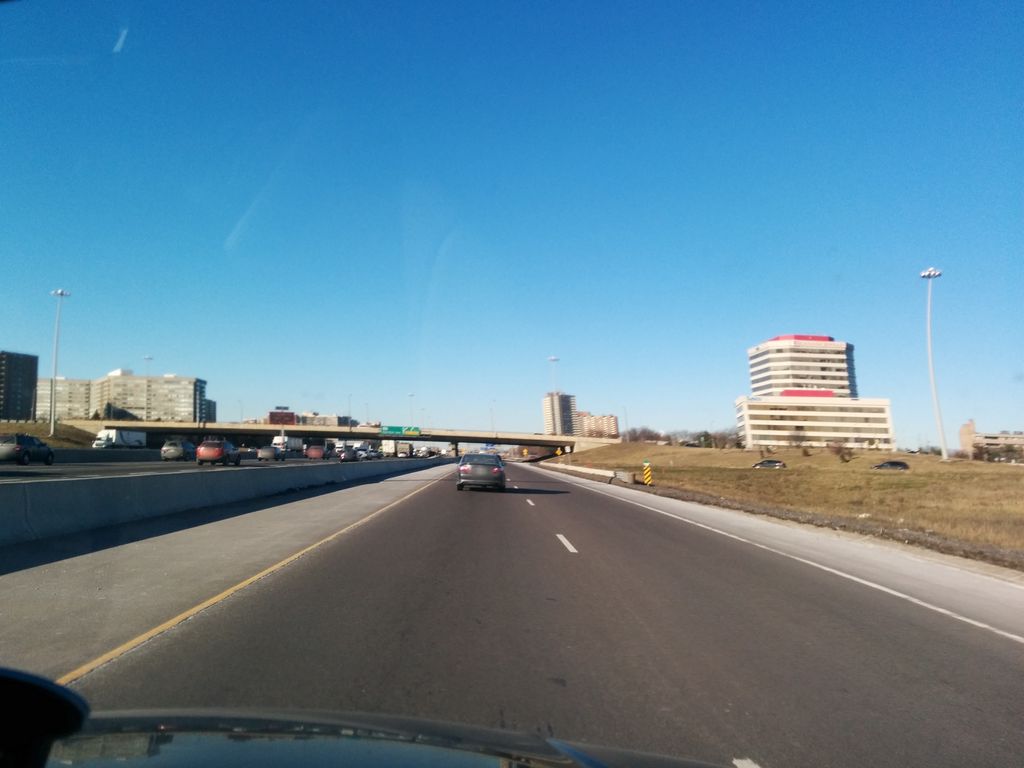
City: toronto